Interaction volume radius: 10 \u00c5
Interaction volume height: 20 \u00c5
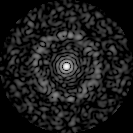
Disorder parameter: 0.8321